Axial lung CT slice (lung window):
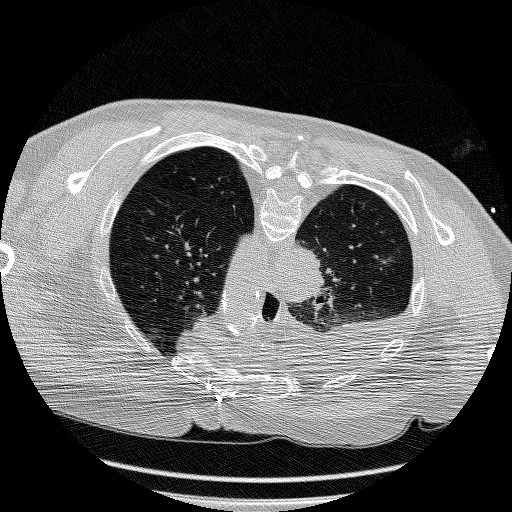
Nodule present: no